Question: I have a 'bookmarks' resource and have mapped it to serve 'json' by default under my 'api' namespace like so in my 'routes.rb':
'''
namespace :api, defaults: {format: 'json'} do
resources :bookmarks
get ':username', to: 'users#index'
get ':username/bookmarks/:id', to: 'users#show'
end
'''
I have a 'Api::UsersController' controller and a supporting 'BookmarkSerializer' that works just fine on an individual bookmark resource like 'http://localhost:3000/api/emma_carter/bookmarks/87'
But when I try to hit 'http://localhost:3000/api/emma_carter' which is supposed to serve all bookmarks owned by the user, I get all different kinds of errors. Here is my 'Api::UsersController'
'''
module Api
class UsersController < ApplicationController
respond_to :json
def index
user = User.find_by(username: params[:username])
bookmarks = user.bookmarks
render json: bookmarks
end
def show
user = User.find_by(username: params[:username])
bookmark = user.bookmarks.find_by(params[:id])
render json: bookmark
end
end
end
'''
The 'show' method works but the index method gives me 'ArgumentError in Api::UsersController#index'
'''
wrong number of arguments (1 for 0)
'''
UPDATE: Full stack trace here: <URL>

Here is the serializer:
'''
class BookmarkSerializer < ActiveModel::Serializer
attributes :id, :url, :title, :domain, :notes, :image, :created, :username
belongs_to :user
def created
object.created_at
end
def username
user.username
end
end
'''
Looking at other solutions on stack overflow, I have also tried other versions of my 'index' method:
'''
def index
user = User.find_by(username: params[:username])
bookmarks = user.bookmarks
bookmarks.map { |bookmark| ::BookmarkSerializer.new(bookmark)}.to_json #updated line
end
'''
This gives me the error:
'''
Missing template api/users/index, application/index with {:locale=>[:en], :formats=>[:json], :variants=>[], :handlers=>[:erb, :builder, :raw, :ruby, :coffee, :jbuilder]}.
'''
Next the last version of my 'index' method looks like this:
'''
def index
user = User.find_by(username: params[:username])
bookmarks = user.bookmarks
ActiveModel::ArraySerializer.new(bookmarks, each_serializer: ::BookmarkSerializer).to_json
end
'''
This gives me the error 'uninitialized constant ActiveModel::ArraySerializer'
What am I doing wrong? I am using 'rails 4.1.5' and the github version of the 'active_model_serializers'
gem.
'''
gem 'active_model_serializers', github: 'rails-api/active_model_serializers'
'''
UPDATE: Since I am trying to output a collection of 'bookmarks' I also tried using a separate serializer
'BookmarksSerializer' but I am getting the same error: 'ArgumentError in Api::UsersController#index wrong number of arguments (1 for 0)'
UPDATE2: Here is a version of the 'index' method that kinda works in the sense that it renders the resource collection in 'json' format:
'''
def index
user = User.find_by(username: params[:username])
bookmarks = user.bookmarks
respond_with bookmarks.to_json
end
'''
But this still does not use the 'BookmarksSerializer'
'''
class BookmarksSerializer < ActiveModel::Serializer
attributes :id, :title
end
'''
It just outputs the default hash
Full Gemfile
source '<URL>'
'''
# Bundle edge Rails instead: gem 'rails', github: 'rails/rails'
gem 'rails', '4.1.5'
# Use mysql as the database for Active Record
gem 'mysql2'
# Use SCSS for stylesheets
gem 'sass-rails', '~> 4.0.3'
# Use Uglifier as compressor for JavaScript assets
gem 'uglifier', '>= 1.3.0'
# Use CoffeeScript for .js.coffee assets and views
gem 'coffee-rails', '~> 4.0.0'
# See https://github.com/sstephenson/execjs#readme for more supported runtimes
# gem 'therubyracer', platforms: :ruby
gem 'bourbon'
gem 'neat'
gem 'bitters'
gem 'refills'
gem 'wisper'
gem 'rails-ioc'
gem 'reform'
gem 'cells'
gem "pundit"
gem 'active_model_serializers', github: 'rails-api/active_model_serializers'
gem "font-awesome-rails"
gem 'simple_form'
# Use jquery as the JavaScript library
gem 'jquery-rails'
# Build JSON APIs with ease. Read more: https://github.com/rails/jbuilder
gem 'jbuilder', '~> 2.0'
# bundle exec rake doc:rails generates the API under doc/api.
gem 'sdoc', '~> 0.4.0', group: :doc
group :development, :test do
# Call 'debugger' anywhere in the code to stop execution and get a debugger console
gem 'byebug'
gem 'ffaker'
gem 'pry-rails'
gem 'capybara'
gem 'factory_girl_rails'
gem 'database_cleaner'
gem 'capybara-webkit'
gem 'rspec-cells'
# Spring speeds up development by keeping your application running in the background. Read more: https://github.com/rails/spring
gem 'spring'
gem 'spring-commands-rspec'
gem 'rspec-rails'
gem 'guard-rspec'
gem 'rb-fsevent' if 'uname' =~ /Darwin/
end
# Use ActiveModel has_secure_password
gem 'bcrypt', '~> 3.1.7'
# Use unicorn as the app server
# gem 'unicorn'
# Use Capistrano for deployment
# gem 'capistrano-rails', group: :development
# Use debugger
# gem 'debugger', group: [:development, :test]
'''
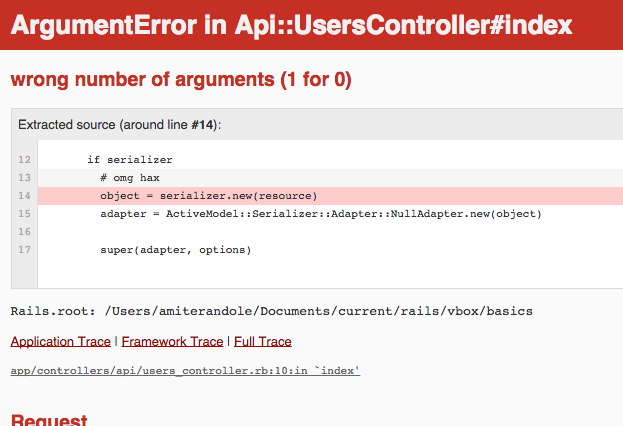
Answer: turns out I need to include v0.9 of the gem
'''
gem 'active_model_serializers', github: 'rails-api/active_model_serializers', branch: '0-9-stable'
'''